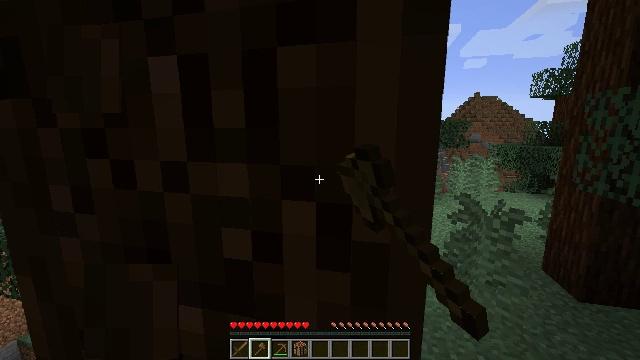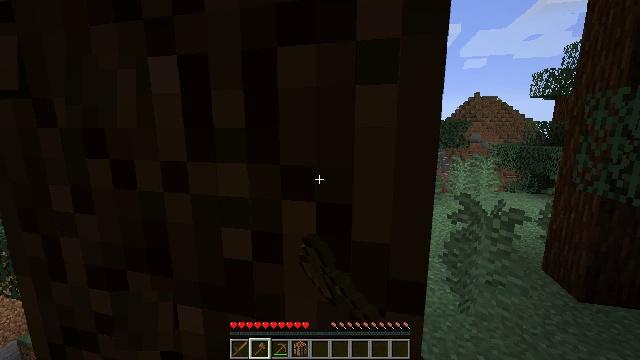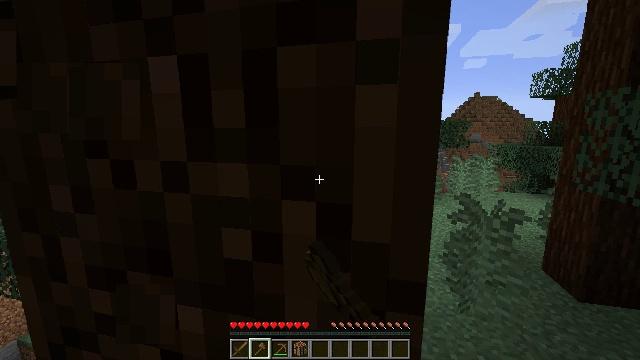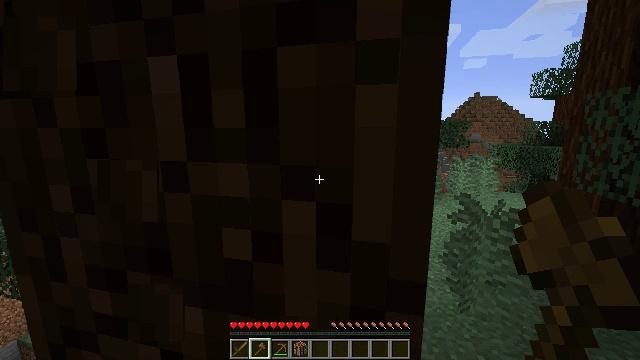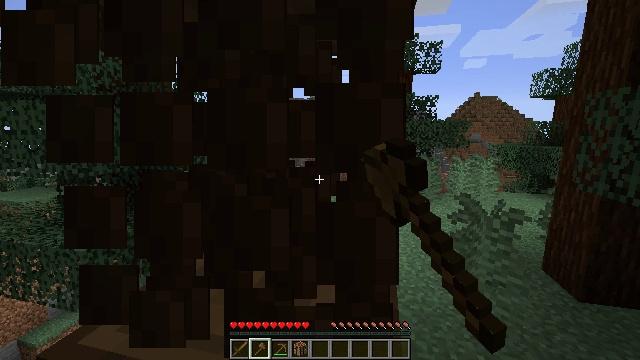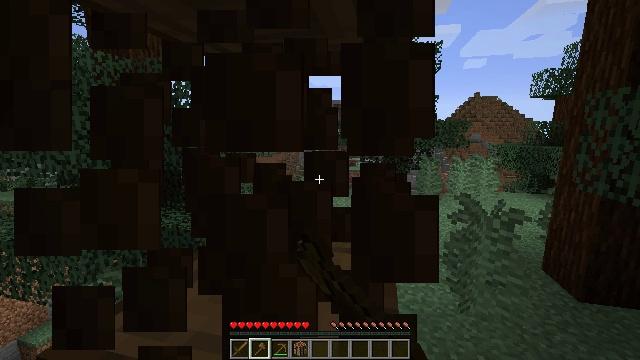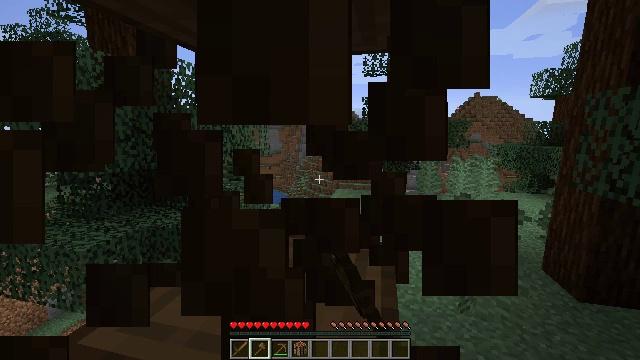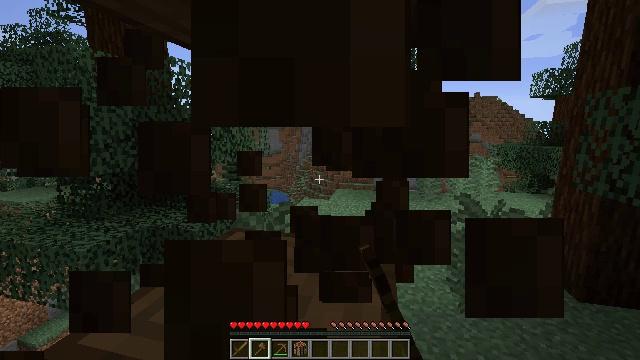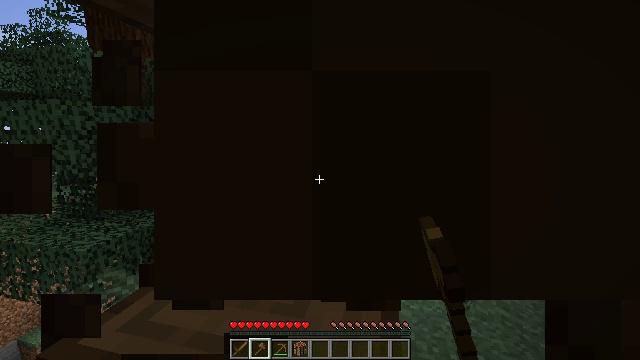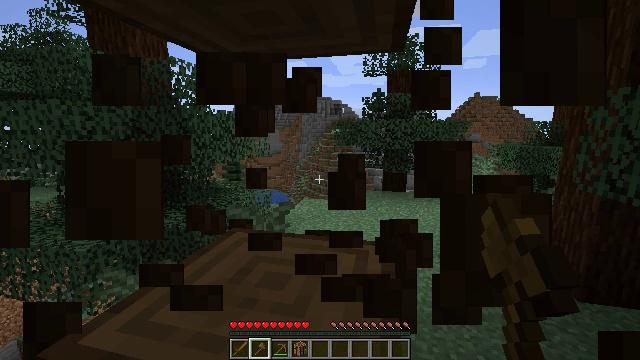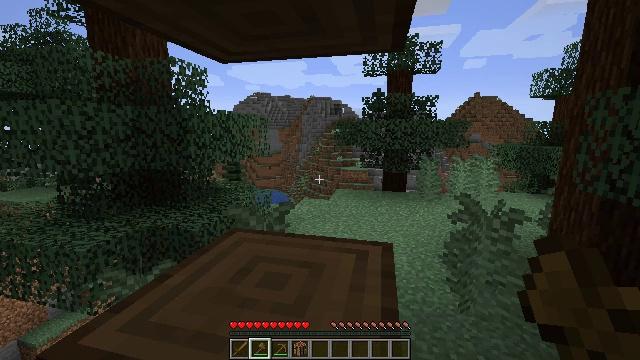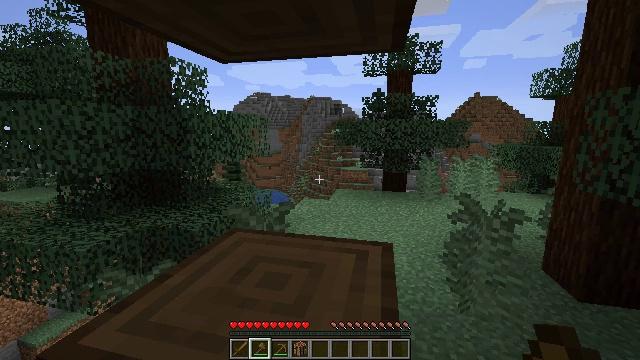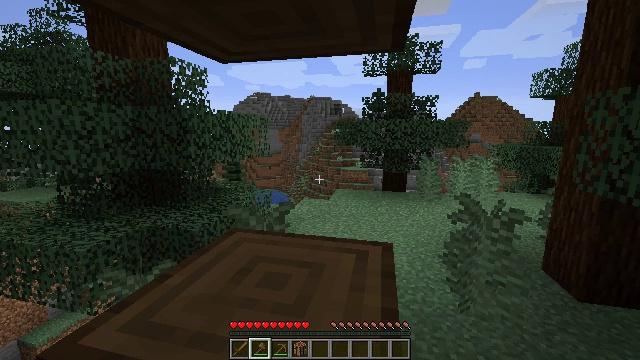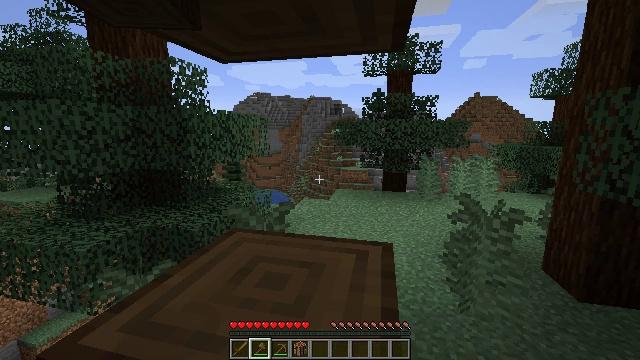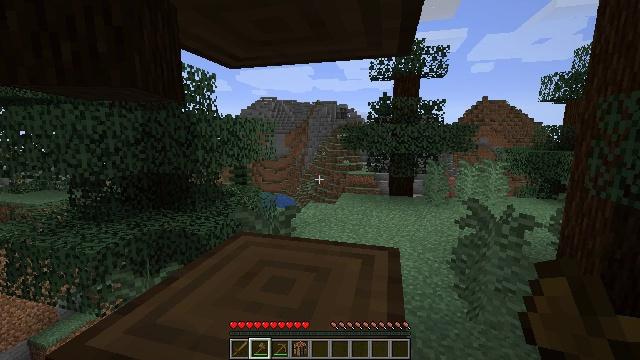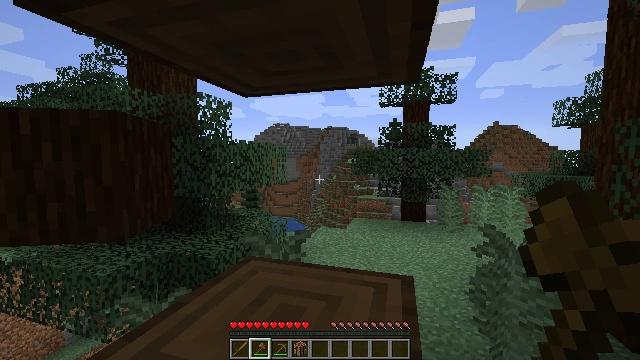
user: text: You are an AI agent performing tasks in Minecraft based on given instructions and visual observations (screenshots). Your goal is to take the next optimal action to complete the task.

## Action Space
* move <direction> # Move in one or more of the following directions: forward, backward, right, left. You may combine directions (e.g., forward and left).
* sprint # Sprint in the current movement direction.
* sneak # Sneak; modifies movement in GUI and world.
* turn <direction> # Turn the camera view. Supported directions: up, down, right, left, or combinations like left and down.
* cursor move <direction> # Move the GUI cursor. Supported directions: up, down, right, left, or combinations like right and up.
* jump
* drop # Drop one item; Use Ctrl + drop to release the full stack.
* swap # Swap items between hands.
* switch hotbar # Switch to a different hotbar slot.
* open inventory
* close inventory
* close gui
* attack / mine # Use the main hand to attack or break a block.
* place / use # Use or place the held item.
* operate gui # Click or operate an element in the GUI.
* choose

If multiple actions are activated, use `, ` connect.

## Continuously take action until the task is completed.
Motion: motion action
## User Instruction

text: Break the spruce log from the tree.
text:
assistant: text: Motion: attack / mine
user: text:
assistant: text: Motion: attack / mine
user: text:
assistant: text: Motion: attack / mine
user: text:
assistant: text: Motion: attack / mine
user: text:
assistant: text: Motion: attack / mine
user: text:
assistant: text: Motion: attack / mine
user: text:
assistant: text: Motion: attack / mine
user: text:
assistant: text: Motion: attack / mine
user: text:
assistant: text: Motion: attack / mine
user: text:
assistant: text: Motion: attack / mine
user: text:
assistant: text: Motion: attack / mine
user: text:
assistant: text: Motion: attack / mine
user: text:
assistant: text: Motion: attack / mine
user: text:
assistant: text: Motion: turn left, attack / mine
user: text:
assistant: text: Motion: turn left and up, attack / mine
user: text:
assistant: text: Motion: turn left and up, attack / mine
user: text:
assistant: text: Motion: turn up, attack / mine
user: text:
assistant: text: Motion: turn up, attack / mine
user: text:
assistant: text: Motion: turn up, attack / mine
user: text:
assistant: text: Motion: attack / mine
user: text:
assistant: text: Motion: attack / mine
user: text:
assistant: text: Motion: attack / mine
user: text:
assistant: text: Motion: attack / mine
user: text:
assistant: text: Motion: attack / mine
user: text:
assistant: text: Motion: attack / mine
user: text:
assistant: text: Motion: attack / mine
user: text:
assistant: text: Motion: attack / mine
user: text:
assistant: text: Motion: attack / mine
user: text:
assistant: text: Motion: attack / mine
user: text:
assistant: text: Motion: attack / mine